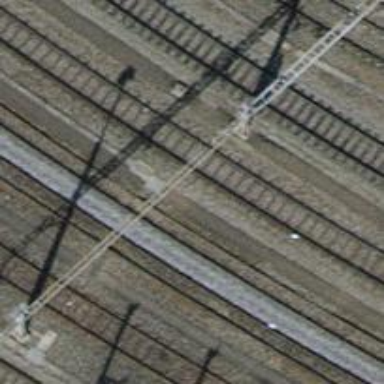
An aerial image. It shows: Rail yard with electrified contact lines for the trains.